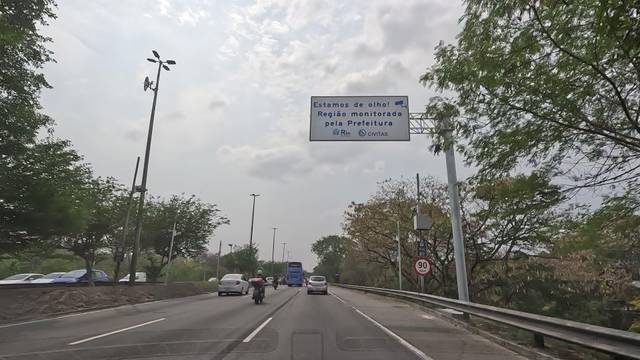
Region: Brazil
Coordinates: -22.862, -43.411